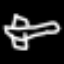
Label: airplane